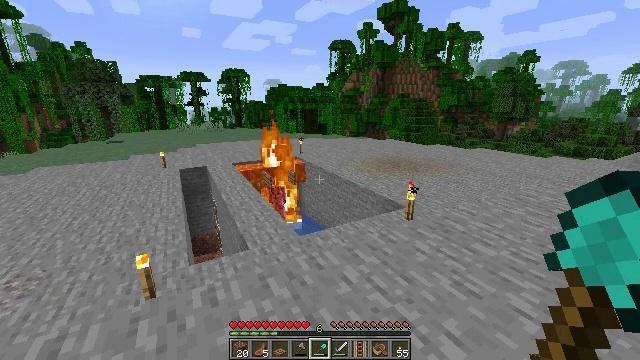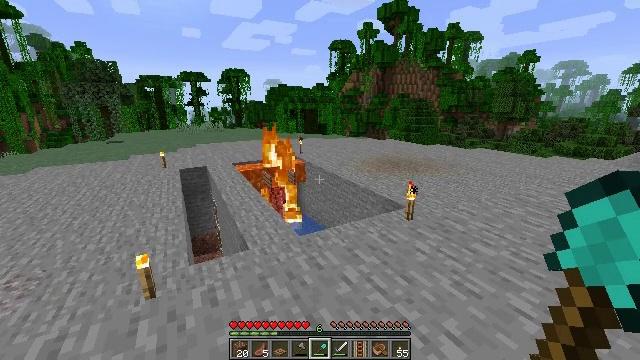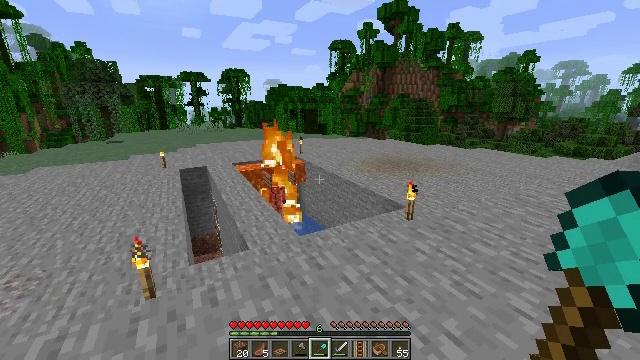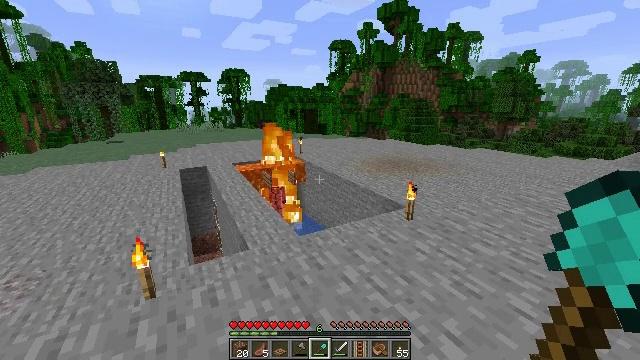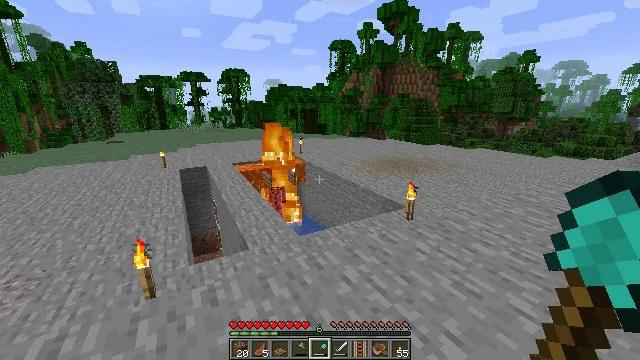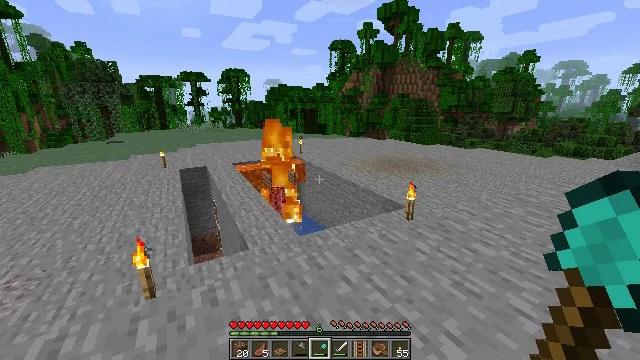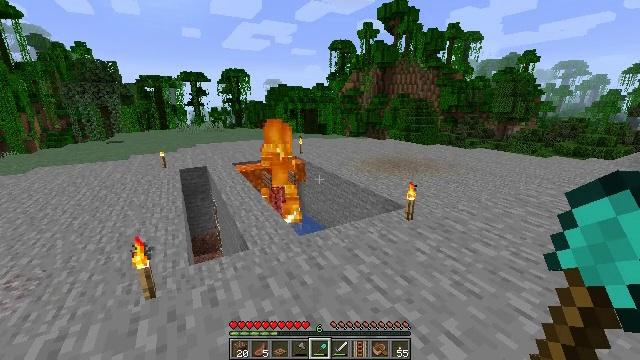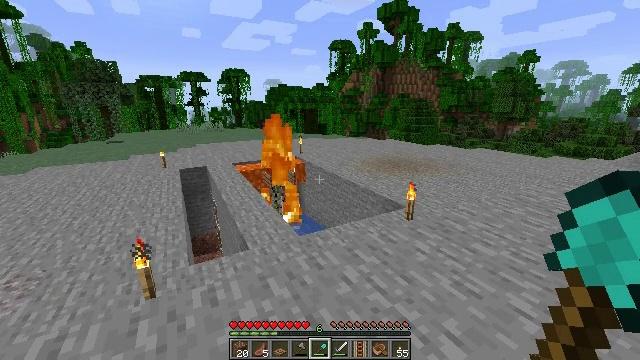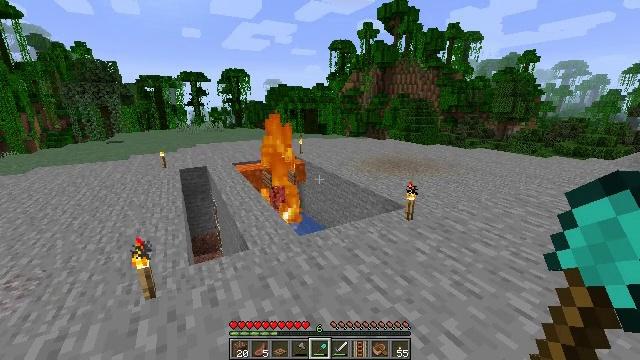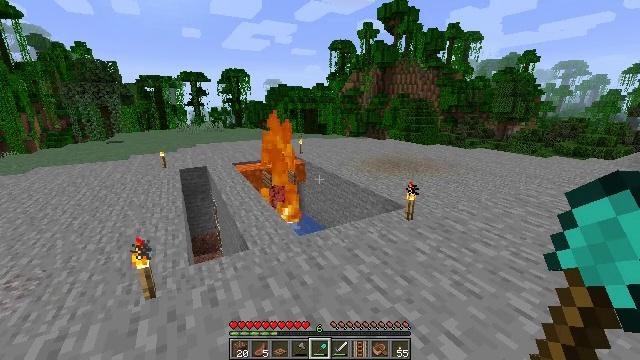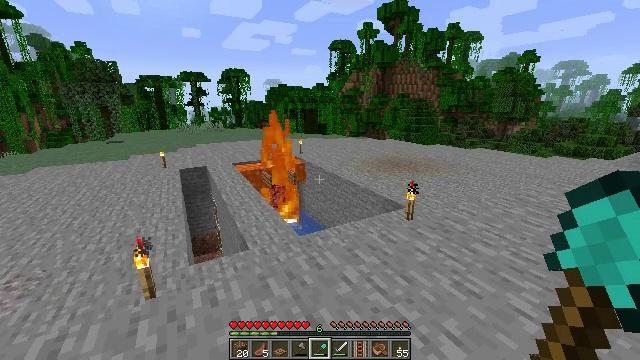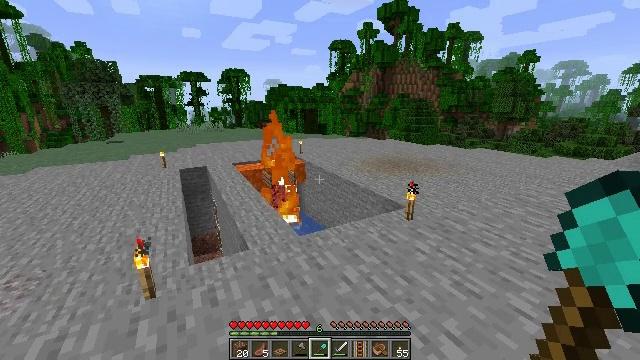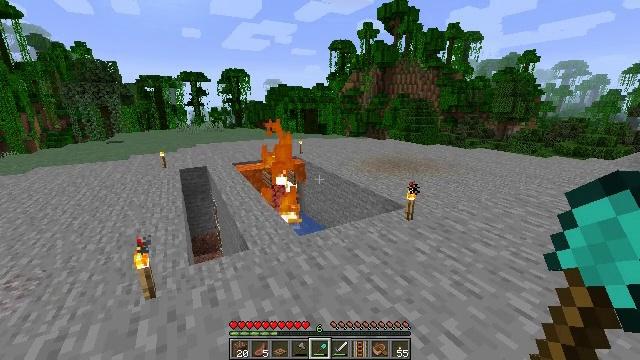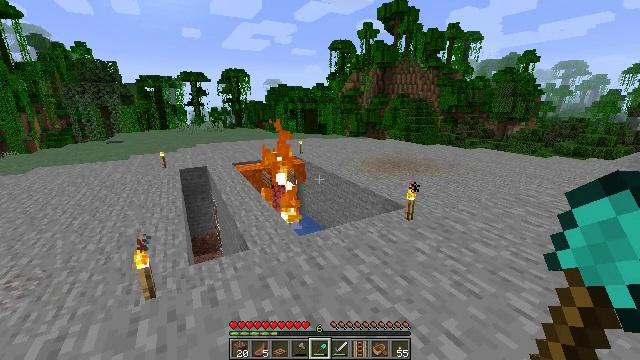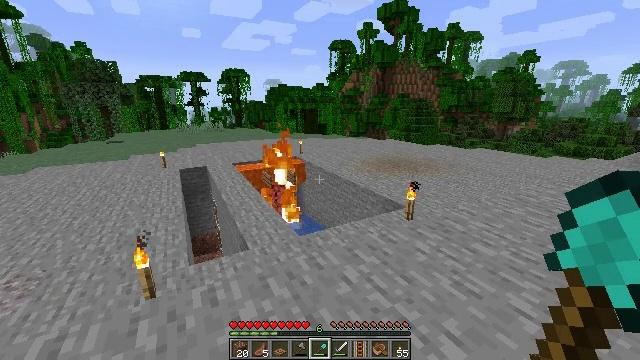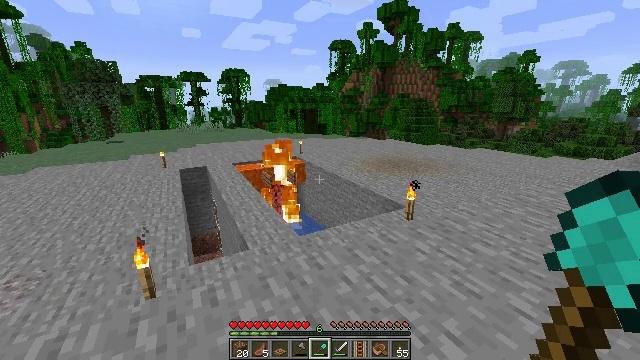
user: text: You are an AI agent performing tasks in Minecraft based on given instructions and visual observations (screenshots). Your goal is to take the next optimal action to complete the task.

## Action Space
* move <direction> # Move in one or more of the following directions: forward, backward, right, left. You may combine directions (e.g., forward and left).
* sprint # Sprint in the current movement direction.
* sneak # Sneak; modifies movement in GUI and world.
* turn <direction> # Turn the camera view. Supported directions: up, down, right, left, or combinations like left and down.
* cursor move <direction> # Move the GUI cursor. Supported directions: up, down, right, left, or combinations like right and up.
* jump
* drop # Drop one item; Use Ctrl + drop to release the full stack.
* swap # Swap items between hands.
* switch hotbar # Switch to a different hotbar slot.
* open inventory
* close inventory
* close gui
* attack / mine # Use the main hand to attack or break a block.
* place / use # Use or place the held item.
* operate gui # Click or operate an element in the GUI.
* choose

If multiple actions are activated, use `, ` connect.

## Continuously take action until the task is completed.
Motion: motion action
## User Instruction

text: Harvest the poppy flower.
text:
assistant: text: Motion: no_op
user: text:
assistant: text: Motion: no_op
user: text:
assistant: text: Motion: no_op
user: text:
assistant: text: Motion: no_op
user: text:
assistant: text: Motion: no_op
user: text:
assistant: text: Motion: no_op
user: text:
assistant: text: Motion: no_op
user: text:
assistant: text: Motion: no_op
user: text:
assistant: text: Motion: no_op
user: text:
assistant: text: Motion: no_op
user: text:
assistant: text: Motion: no_op
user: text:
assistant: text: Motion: no_op
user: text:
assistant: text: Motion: no_op
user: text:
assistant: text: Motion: no_op
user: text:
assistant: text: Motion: no_op
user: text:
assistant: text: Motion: no_op
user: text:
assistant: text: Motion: no_op
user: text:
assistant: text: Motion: no_op
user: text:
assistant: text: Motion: no_op
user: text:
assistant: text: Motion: no_op
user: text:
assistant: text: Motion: no_op
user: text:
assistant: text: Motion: no_op
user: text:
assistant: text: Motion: no_op
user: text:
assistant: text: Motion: no_op
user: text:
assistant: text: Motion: no_op
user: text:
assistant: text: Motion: no_op
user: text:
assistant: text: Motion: no_op
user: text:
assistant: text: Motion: no_op
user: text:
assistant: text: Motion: no_op
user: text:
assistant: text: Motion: no_op